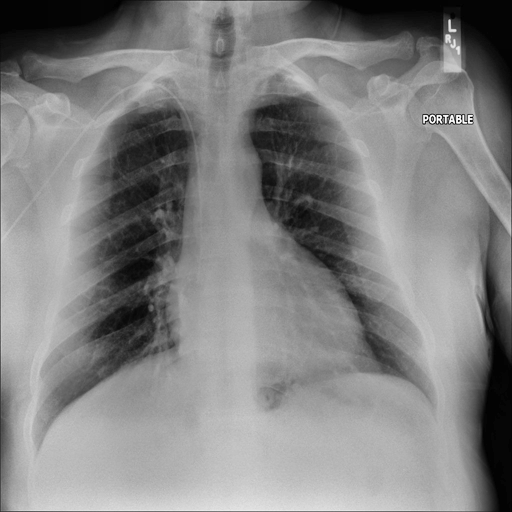
Finding: NORMAL